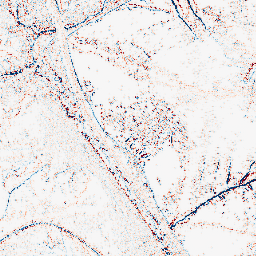
Category: edge_preserving
Decomposition family: median
Decomposition parameters: size: 3
Upsampling method: sinc_hamming
Upsampling parameters: scale: 2
kernel_size: 16
Upsampling scale: 2